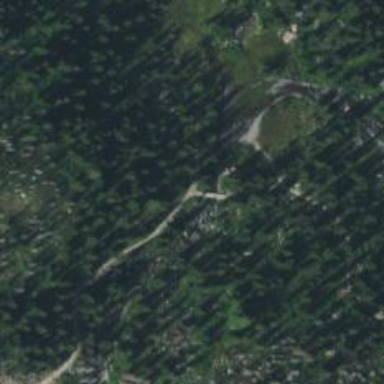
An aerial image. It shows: Hiking path on bridge.